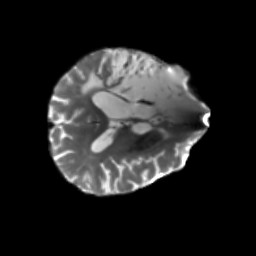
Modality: T2w
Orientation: axial
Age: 64
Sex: male
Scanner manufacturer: siemens
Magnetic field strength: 3 T
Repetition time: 5.25 s
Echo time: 0.08 s